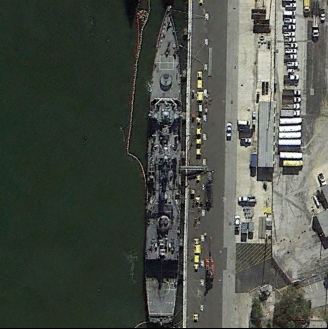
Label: cruiser